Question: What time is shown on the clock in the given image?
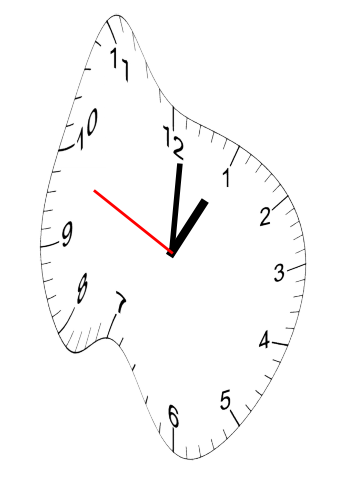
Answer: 01:00:49